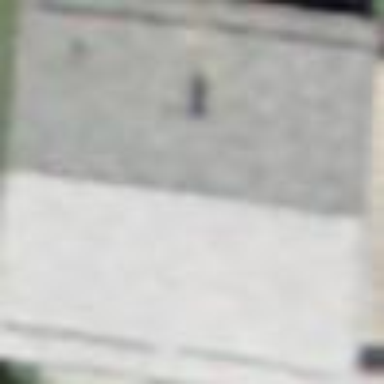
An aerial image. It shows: Building with tile roof.